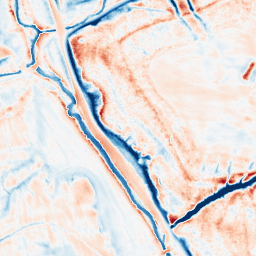
Category: classical
Decomposition family: gaussian
Decomposition parameters: sigma: 5
Upsampling method: sinc_hamming
Upsampling parameters: scale: 2
kernel_size: 8
Upsampling scale: 2